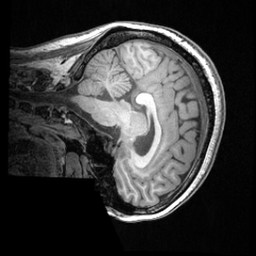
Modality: T1w
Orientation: sagittal
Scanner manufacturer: ge
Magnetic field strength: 3 T
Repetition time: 0.008572 s
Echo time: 0.003384 s